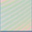
Piece: xx